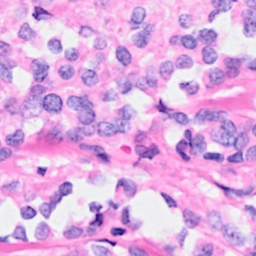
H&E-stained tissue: Breast